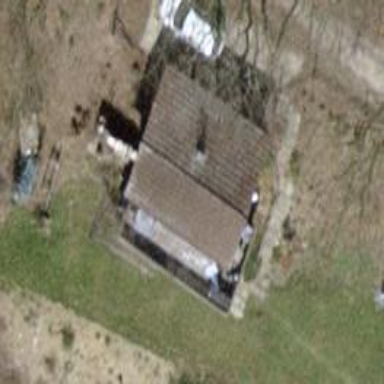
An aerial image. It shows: Hut.